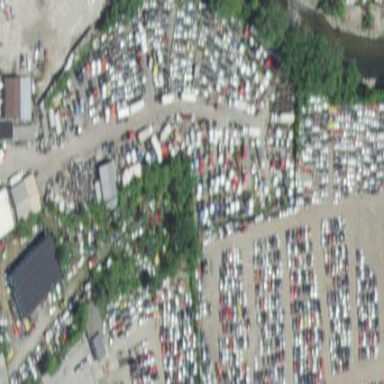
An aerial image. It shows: Scrap yard located in industrial area.